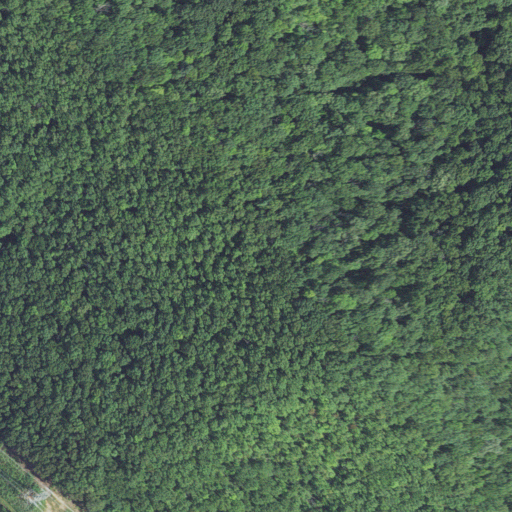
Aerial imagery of mountain in North Carolina named Cooper Knob containing deciduous forest and mixed forest